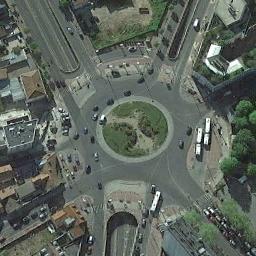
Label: roundabout